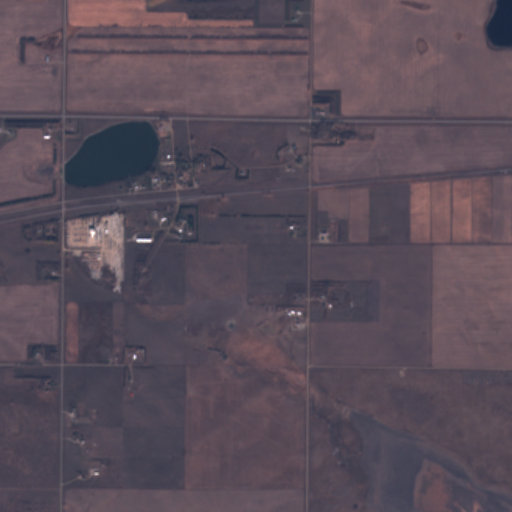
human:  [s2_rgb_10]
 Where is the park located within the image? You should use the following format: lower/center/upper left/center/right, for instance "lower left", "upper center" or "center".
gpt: The park is located in the upper left of the image.
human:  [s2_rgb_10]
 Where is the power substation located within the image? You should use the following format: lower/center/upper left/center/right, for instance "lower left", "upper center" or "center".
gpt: The power substation is located in the upper center of the image.
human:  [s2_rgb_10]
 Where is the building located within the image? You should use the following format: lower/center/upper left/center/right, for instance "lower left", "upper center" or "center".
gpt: The building is located in the upper center of the image.
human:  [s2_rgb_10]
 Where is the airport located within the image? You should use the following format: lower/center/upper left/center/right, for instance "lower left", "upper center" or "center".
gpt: There is no airport in the image.